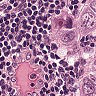
Metastatic tissue present: yes